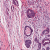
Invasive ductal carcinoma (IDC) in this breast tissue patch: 0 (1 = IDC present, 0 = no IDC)